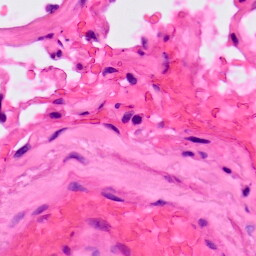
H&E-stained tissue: Lung